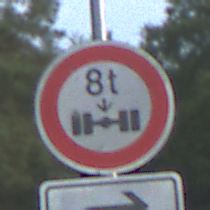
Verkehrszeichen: TatsaechlicheAchslast
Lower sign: RichtungsangabeDurchPfeile5
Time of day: SunriseSunset
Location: Outdoor (Nature)
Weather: PartlyCloudy
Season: NotSpecified
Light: Natural